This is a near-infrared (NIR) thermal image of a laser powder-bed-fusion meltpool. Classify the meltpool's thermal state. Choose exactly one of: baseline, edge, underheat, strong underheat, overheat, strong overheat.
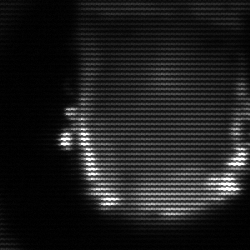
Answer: baseline